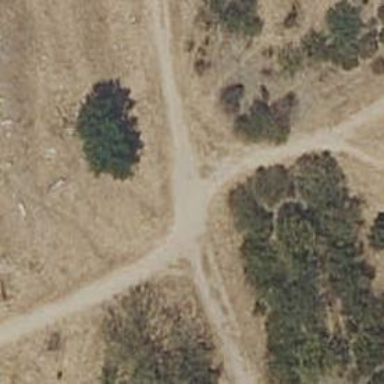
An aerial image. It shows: Dirt track road.